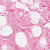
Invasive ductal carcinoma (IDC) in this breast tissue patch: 0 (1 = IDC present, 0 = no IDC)